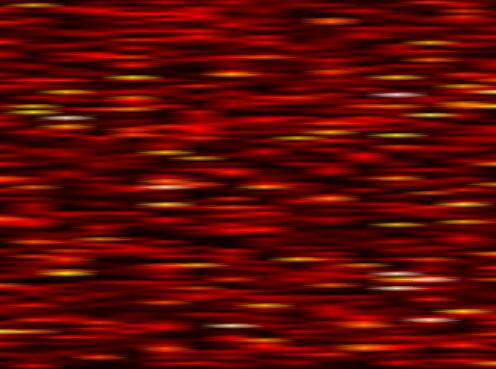
Label: UFMC